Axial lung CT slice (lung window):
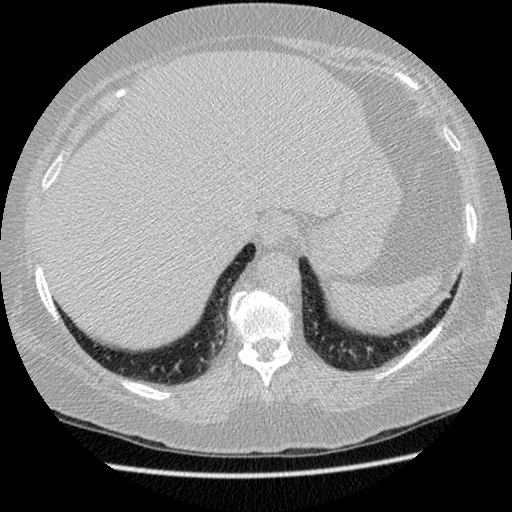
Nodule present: no